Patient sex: F
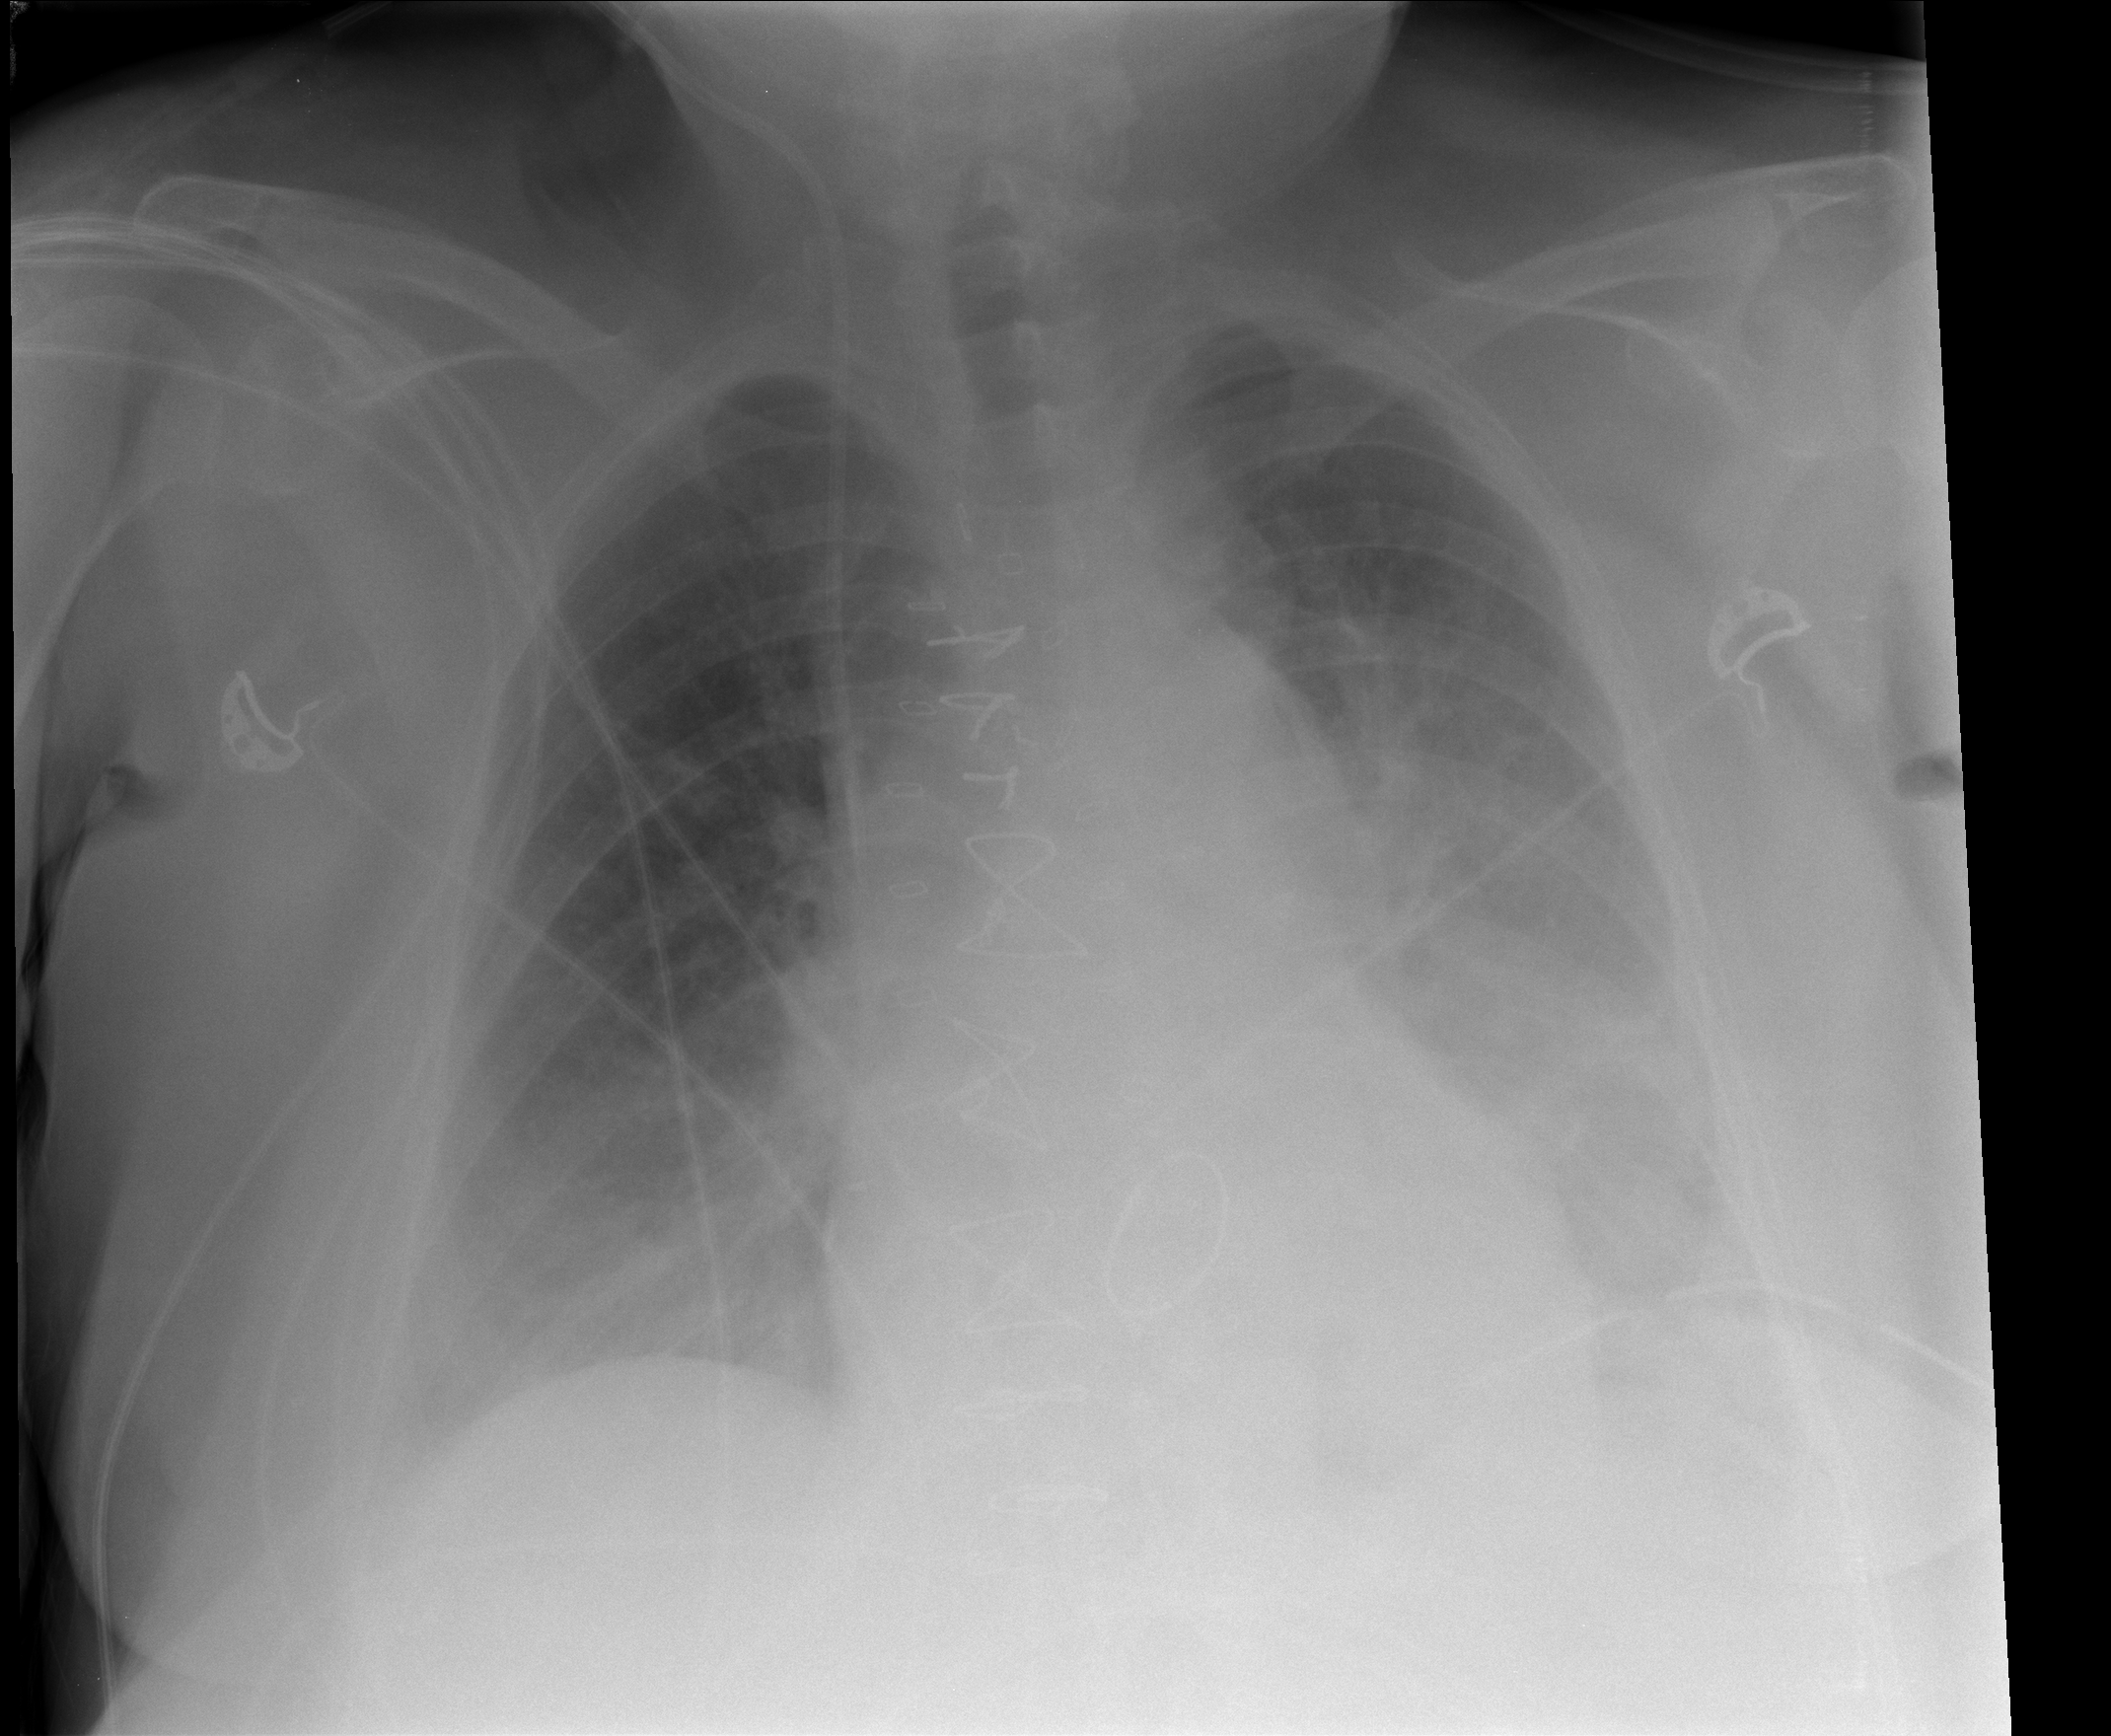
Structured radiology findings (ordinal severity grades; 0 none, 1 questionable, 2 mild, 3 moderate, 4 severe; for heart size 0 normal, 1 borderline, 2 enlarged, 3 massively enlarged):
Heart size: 0
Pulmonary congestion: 0
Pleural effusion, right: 1
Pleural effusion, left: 3
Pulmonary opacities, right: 0
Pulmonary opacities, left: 0
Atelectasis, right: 2
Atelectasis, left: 3